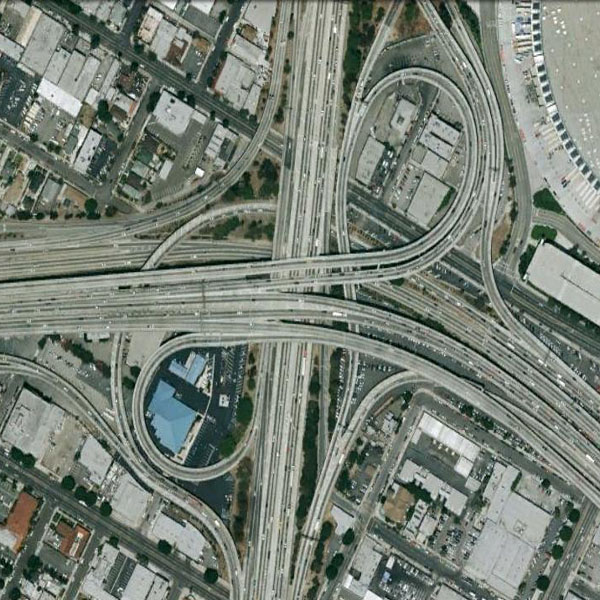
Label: Viaduct